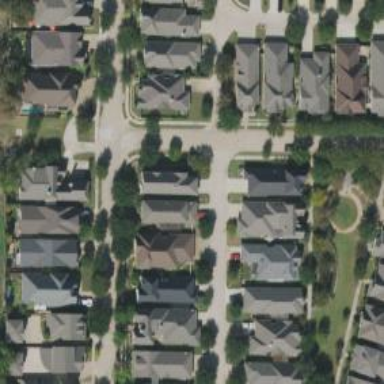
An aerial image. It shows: Alley classified as service road.